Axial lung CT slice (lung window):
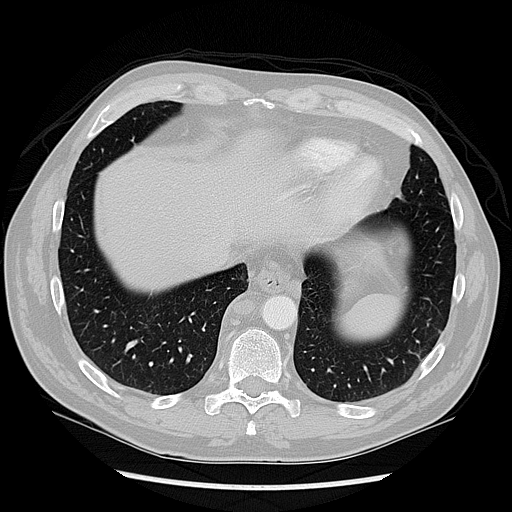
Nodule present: no